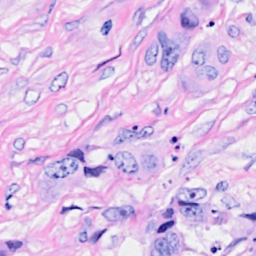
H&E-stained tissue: Breast